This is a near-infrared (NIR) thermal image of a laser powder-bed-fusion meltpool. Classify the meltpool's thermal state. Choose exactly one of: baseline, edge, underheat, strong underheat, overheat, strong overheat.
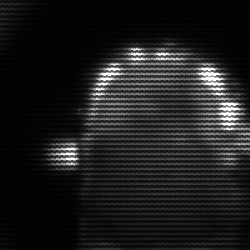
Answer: baseline